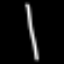
Label: line